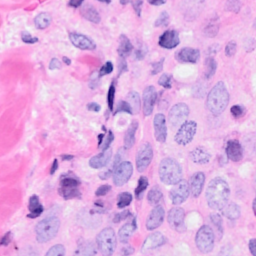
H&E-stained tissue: Breast